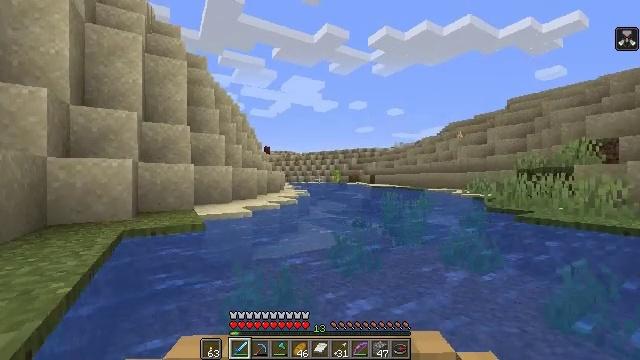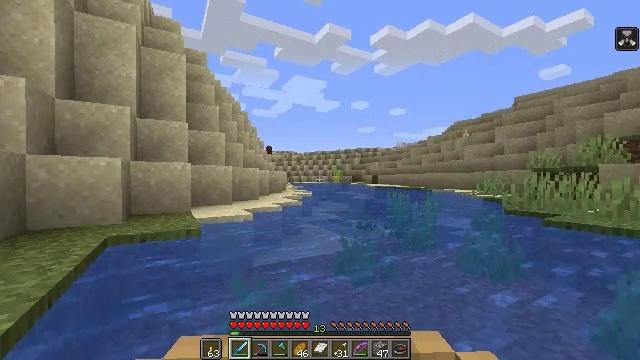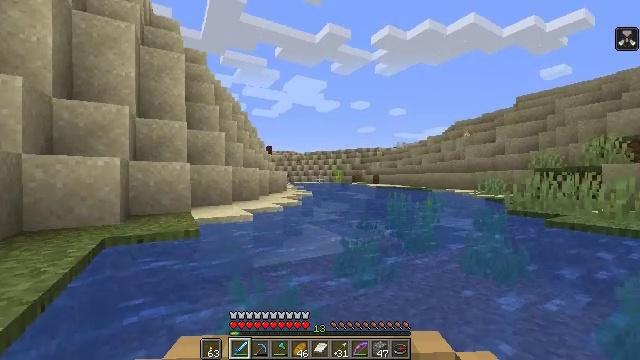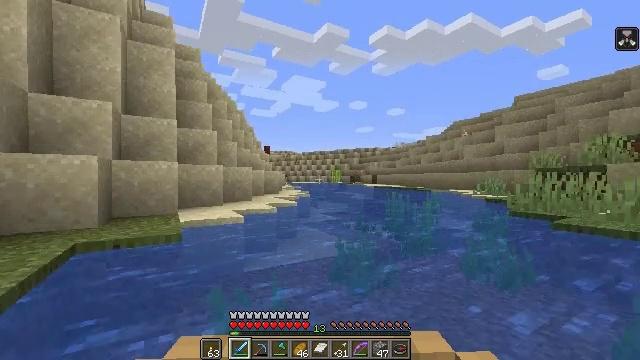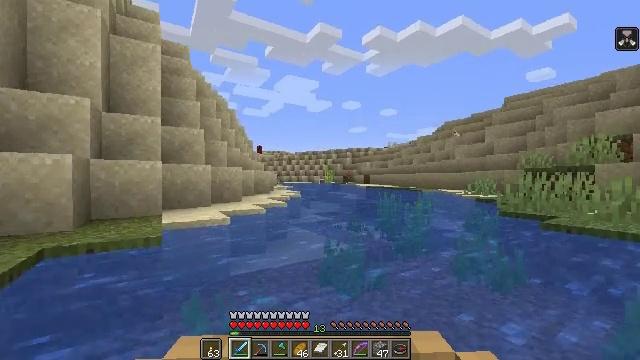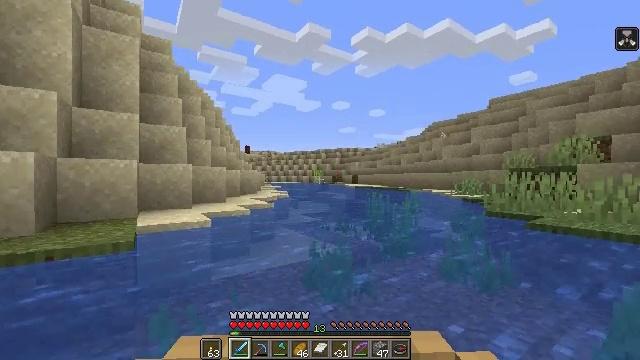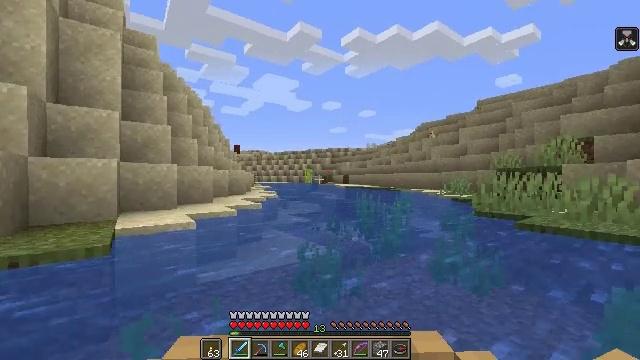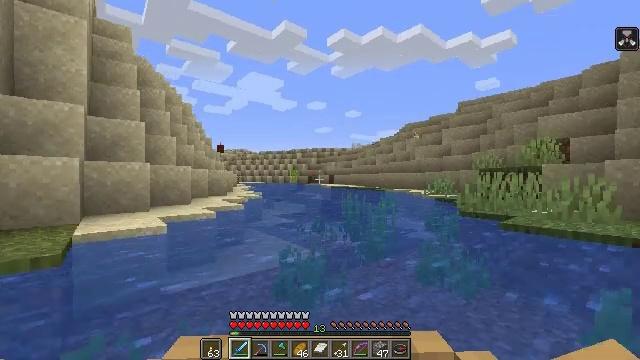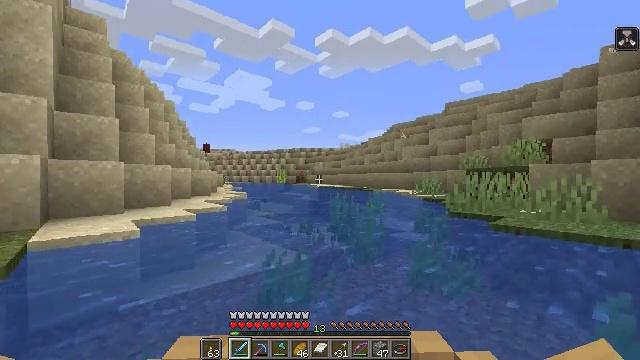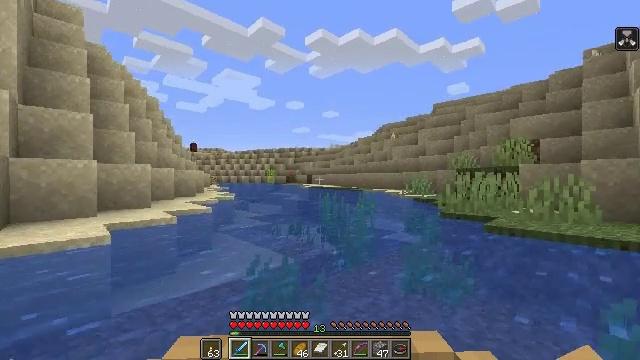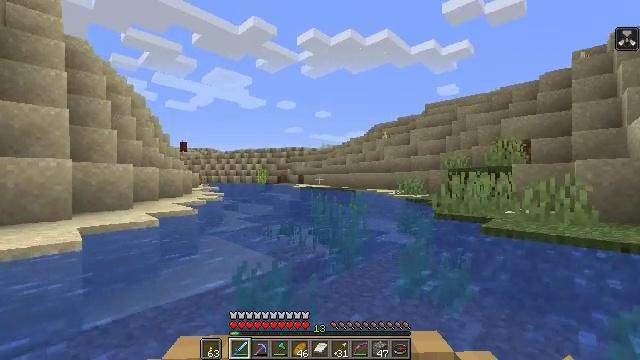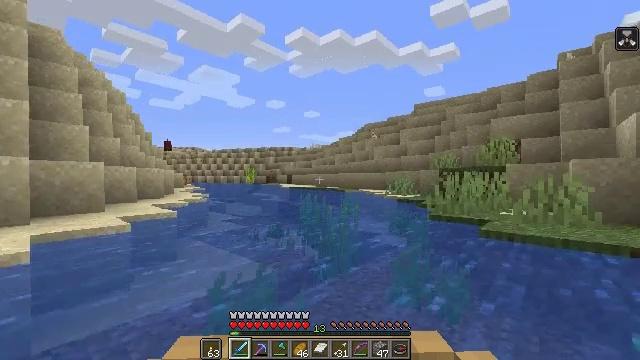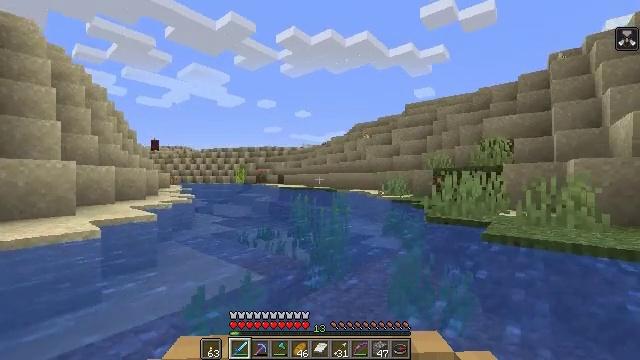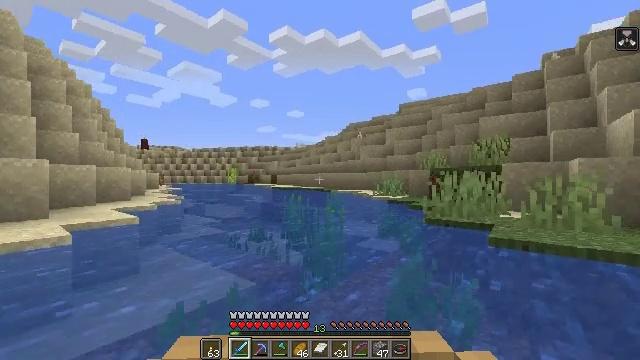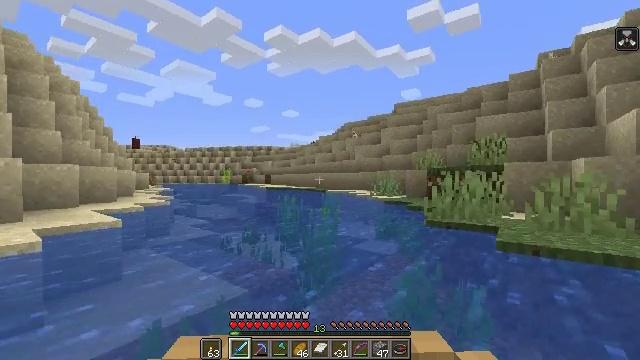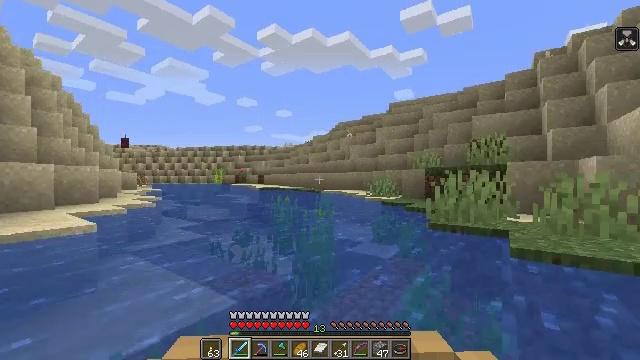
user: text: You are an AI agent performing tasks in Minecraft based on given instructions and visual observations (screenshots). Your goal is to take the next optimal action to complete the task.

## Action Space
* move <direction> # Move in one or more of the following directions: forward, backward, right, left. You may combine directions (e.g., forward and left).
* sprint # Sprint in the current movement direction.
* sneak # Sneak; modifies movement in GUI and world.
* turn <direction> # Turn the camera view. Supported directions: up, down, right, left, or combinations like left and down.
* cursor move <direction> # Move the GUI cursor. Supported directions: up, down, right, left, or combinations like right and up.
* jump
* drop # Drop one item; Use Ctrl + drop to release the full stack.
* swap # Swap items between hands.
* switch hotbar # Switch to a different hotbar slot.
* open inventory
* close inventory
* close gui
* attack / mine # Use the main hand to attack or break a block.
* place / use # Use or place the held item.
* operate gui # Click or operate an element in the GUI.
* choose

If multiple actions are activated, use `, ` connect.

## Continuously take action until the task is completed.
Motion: motion action
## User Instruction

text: Gather tall seagrass in the ocean.
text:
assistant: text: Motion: move forward
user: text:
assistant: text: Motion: move forward and move right
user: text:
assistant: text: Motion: move forward and move right
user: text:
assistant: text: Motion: move forward and move right
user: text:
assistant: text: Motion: move forward and move right
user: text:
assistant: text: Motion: move forward
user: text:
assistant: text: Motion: move forward
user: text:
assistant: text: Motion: move forward
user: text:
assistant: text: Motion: move forward
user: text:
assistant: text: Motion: move forward
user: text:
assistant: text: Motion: move forward
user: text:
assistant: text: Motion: move forward
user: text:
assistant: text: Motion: move forward
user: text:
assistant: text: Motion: move forward
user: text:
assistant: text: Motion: move forward
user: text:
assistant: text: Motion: move forward
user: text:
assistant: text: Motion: move forward
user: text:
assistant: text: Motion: move forward
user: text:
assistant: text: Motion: move forward
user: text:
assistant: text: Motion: move forward
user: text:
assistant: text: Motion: move forward
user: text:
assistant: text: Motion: move forward
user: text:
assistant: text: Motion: move forward
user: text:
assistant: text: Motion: move forward
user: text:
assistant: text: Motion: move forward
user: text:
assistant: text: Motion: move forward
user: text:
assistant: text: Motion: move forward
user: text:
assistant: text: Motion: move forward
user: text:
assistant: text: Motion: move forward
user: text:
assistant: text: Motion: move forward